九年级 · 度量几何学
如图, $\triangle A B C$ 内接于 $\odot O, D$ 为线段 $A B$ 的中点, 延长 $O D$ 交 $\odot O$ 于点 $E$, 连结 $A E 、 B E$, 则下列五个结论: (1) $A B \perp D E$; (2) $A E=B E$; (3) $O D=D E$; (4) $\angle A E O=\angle C$; (5) $\widehat{A E}=\frac{1}{2} \widehat{A E B}$.正确结论的个数是 $(\quad)$
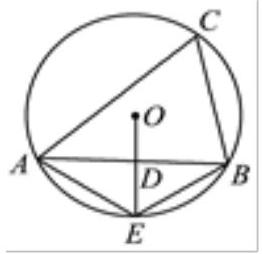
A. 2    B. 3    C. 4    D. 5
答案: B